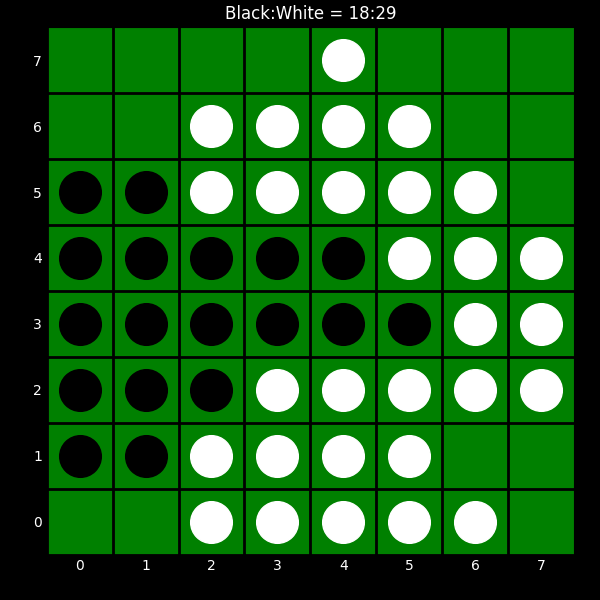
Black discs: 18
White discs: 29